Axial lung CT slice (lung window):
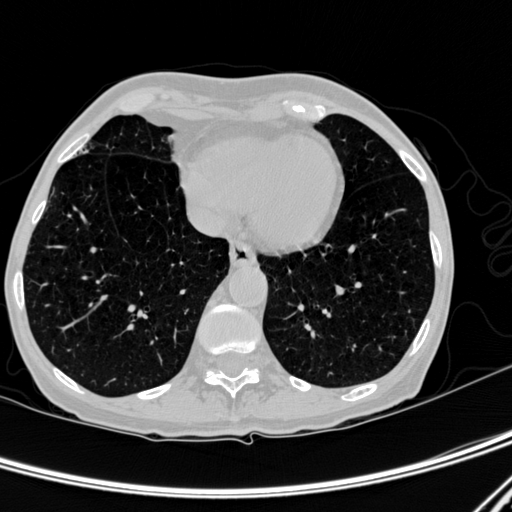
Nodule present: no